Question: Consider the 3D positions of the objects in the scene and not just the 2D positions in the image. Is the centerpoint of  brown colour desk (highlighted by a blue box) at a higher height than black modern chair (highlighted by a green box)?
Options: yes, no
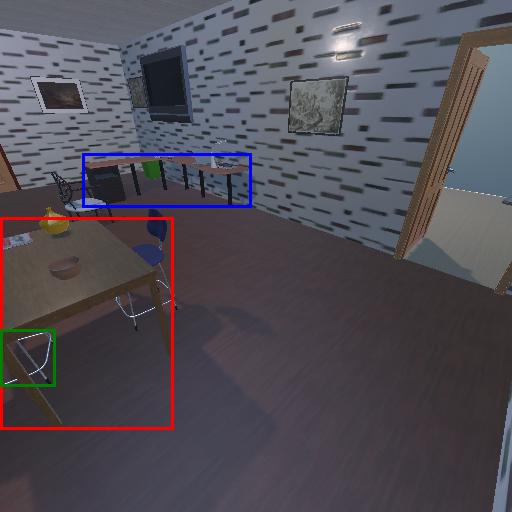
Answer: yes